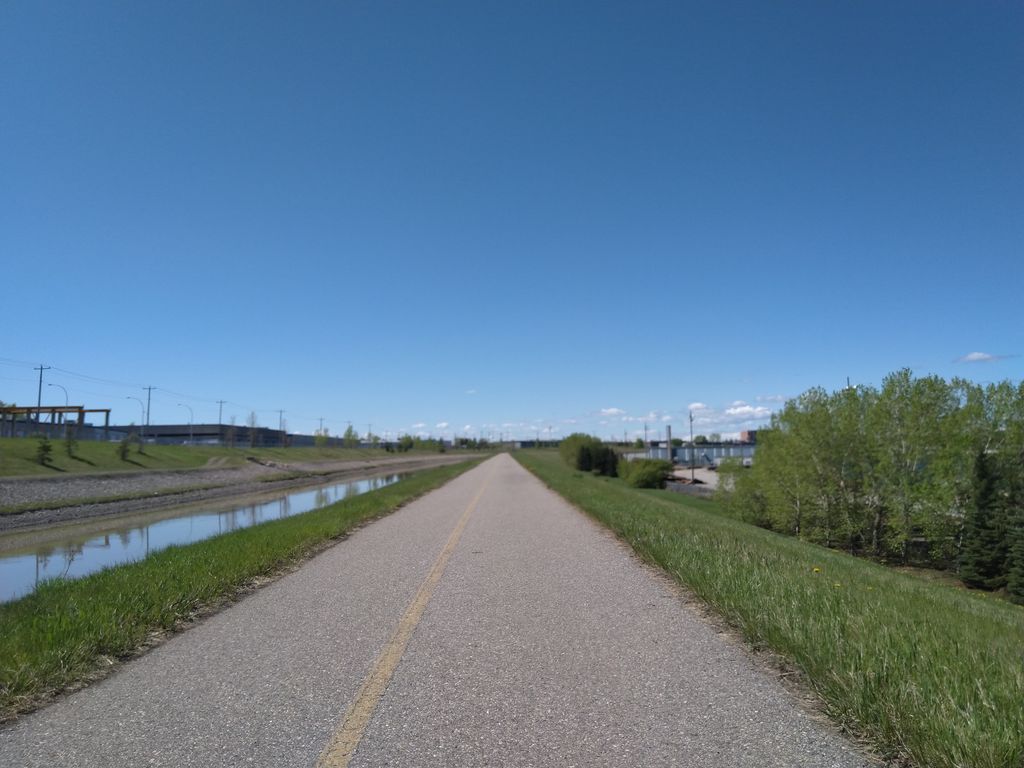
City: calgary